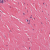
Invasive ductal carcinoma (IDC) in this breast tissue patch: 0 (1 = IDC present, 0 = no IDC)